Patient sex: M
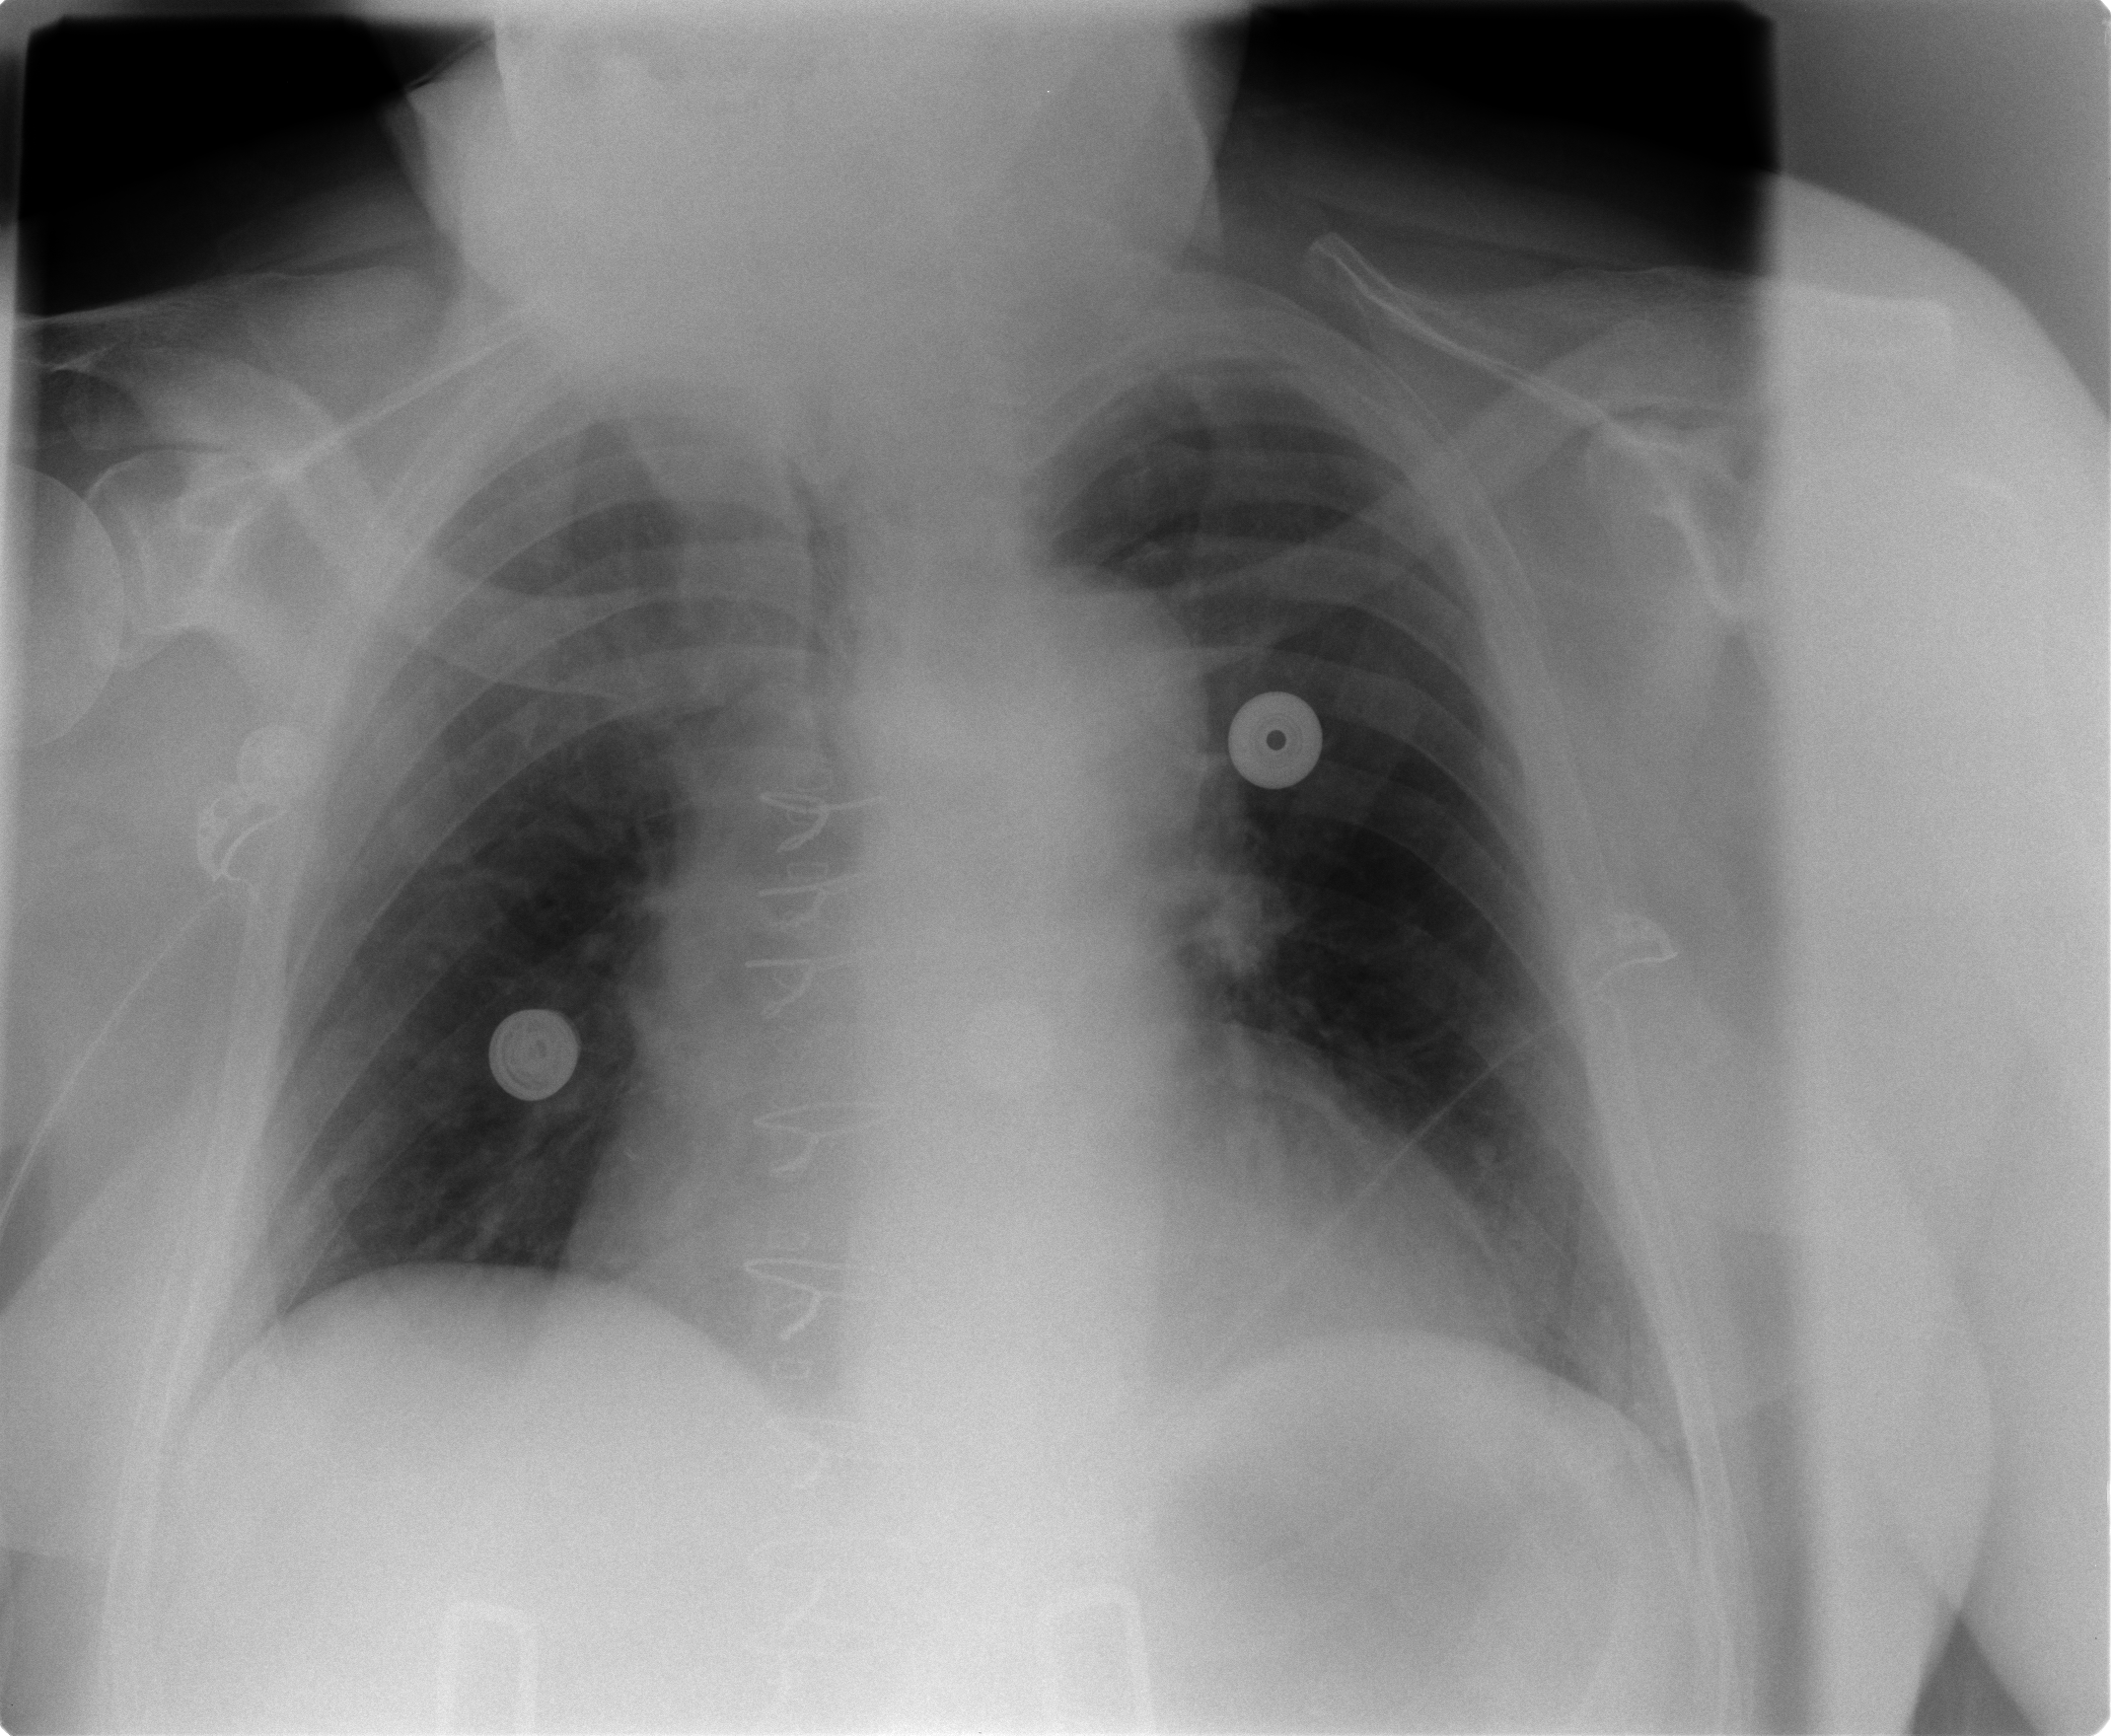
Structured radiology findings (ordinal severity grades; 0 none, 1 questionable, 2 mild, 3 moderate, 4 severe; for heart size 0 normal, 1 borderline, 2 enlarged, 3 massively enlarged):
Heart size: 2
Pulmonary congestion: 0
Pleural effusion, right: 0
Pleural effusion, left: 1
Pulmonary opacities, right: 0
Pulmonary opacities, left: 0
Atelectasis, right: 0
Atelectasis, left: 1